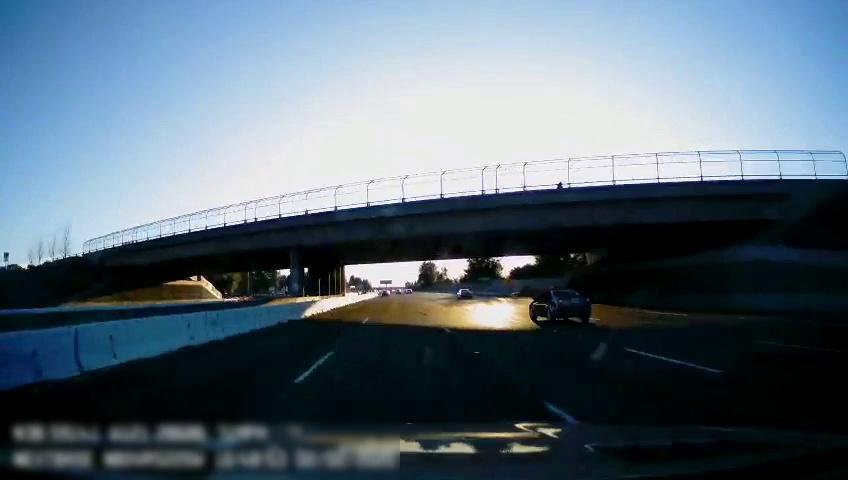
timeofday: Day
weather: Sunny
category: Drivable Space
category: Vehicles | Car
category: Vehicles | Car
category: Lanes | Alternate Lane
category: Lanes | Current Lane
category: Lanes | Current Lane
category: Lanes | Alternate Lane
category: Lanes | Alternate Lane